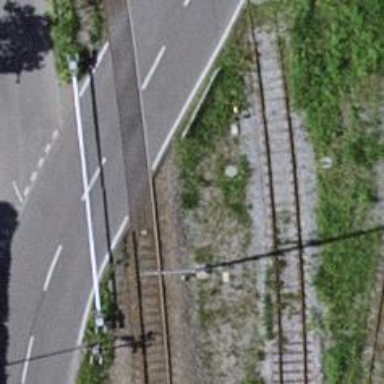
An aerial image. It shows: Single railway track with electrification through contact line.